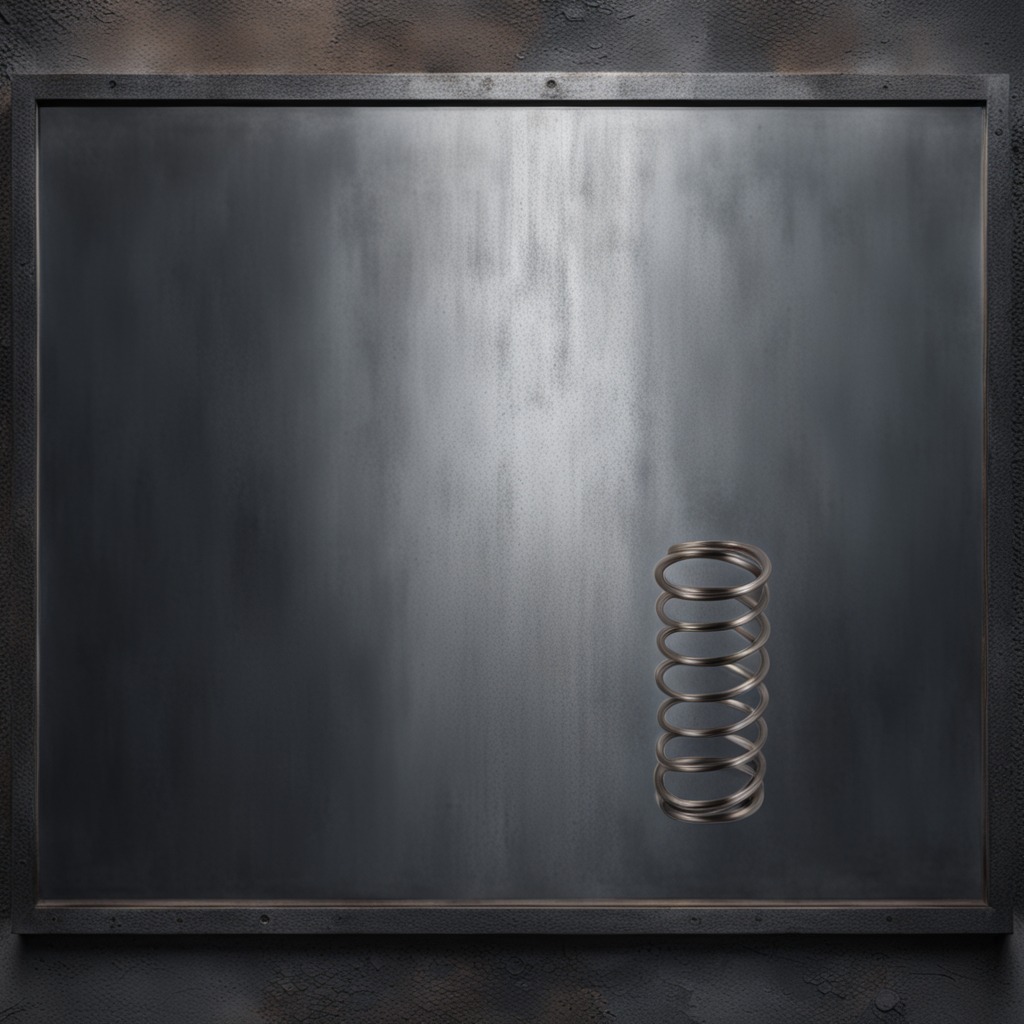
A coiled metal spring is lying on a cold steel table in a mining workshop.